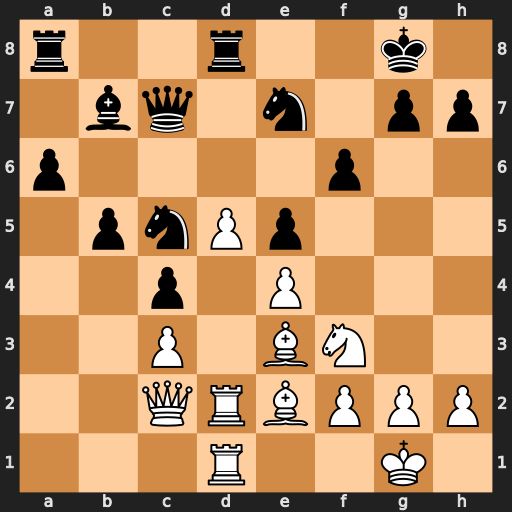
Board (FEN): r2r2k1/1bq1n1pp/p4p2/1pnPp3/2p1P3/2P1BN2/2QRBPPP/3R2K1
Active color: w
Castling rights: -
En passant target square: -
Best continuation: d6 Rxd6 Rxd6